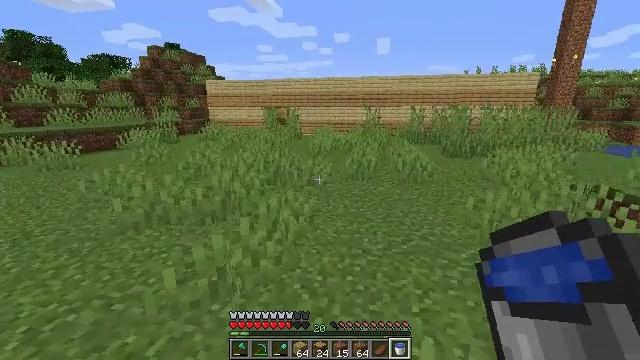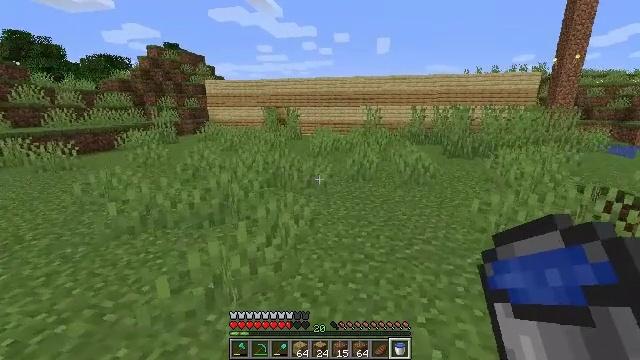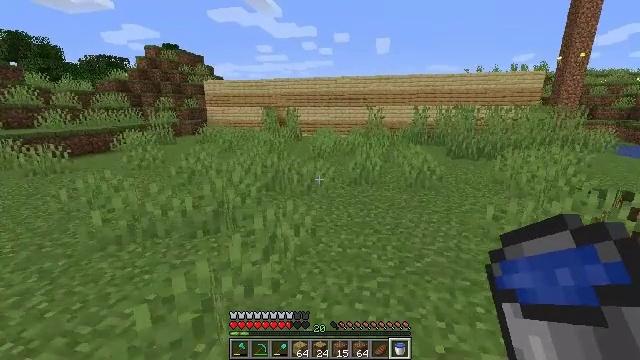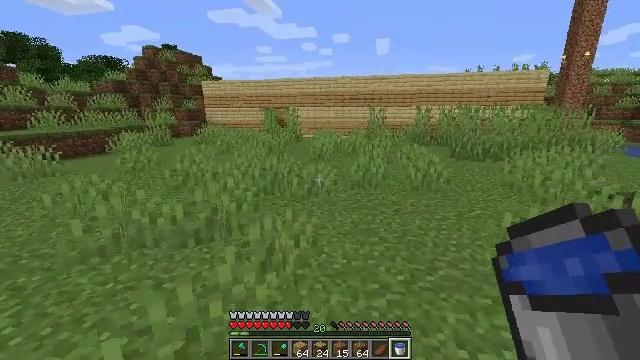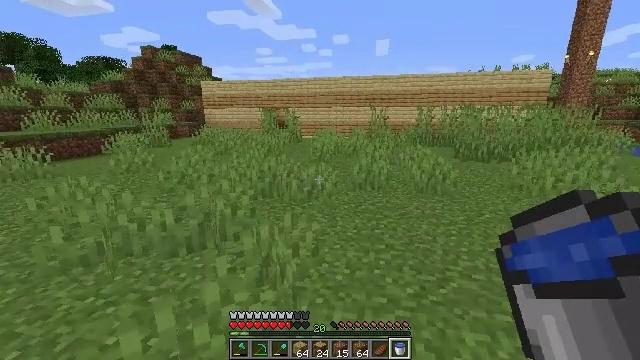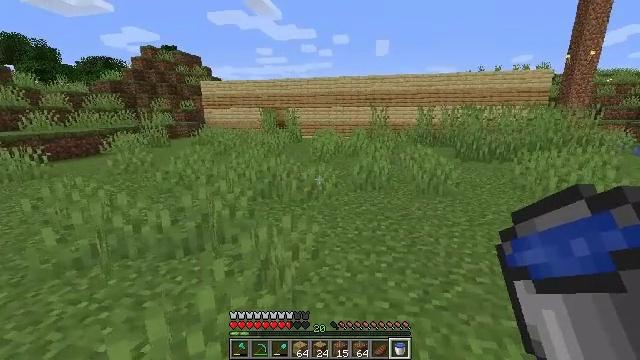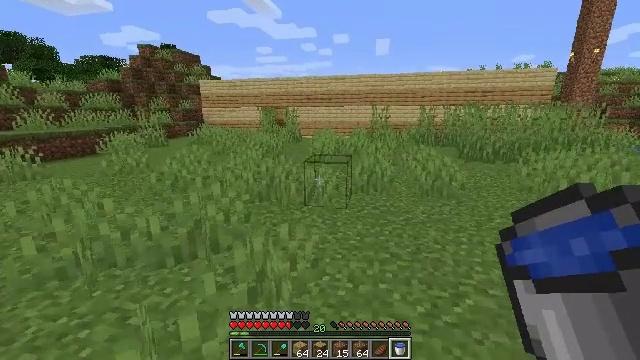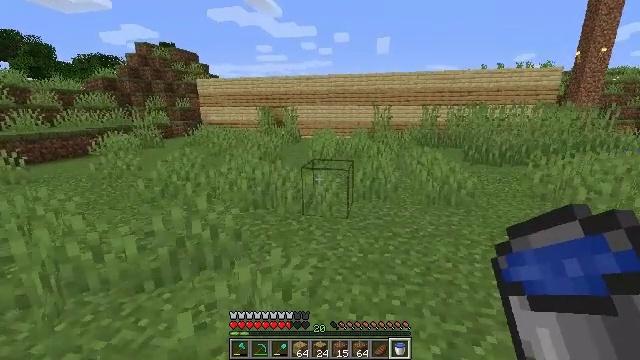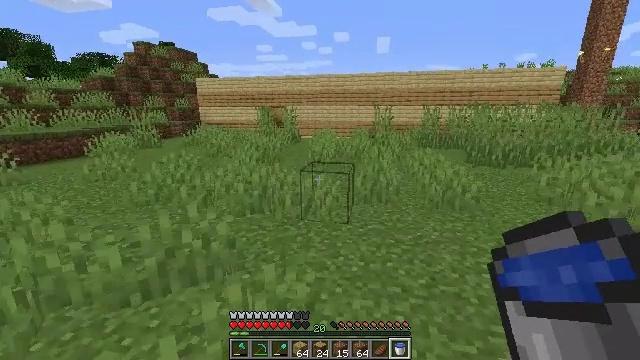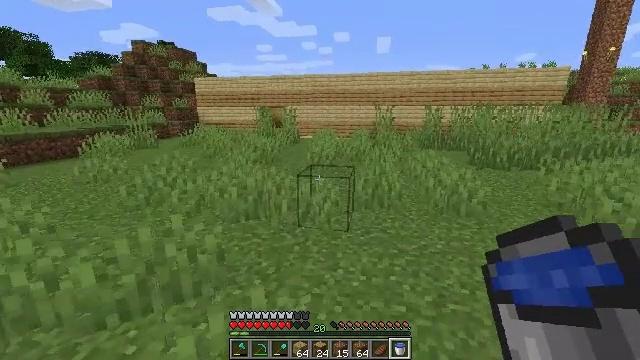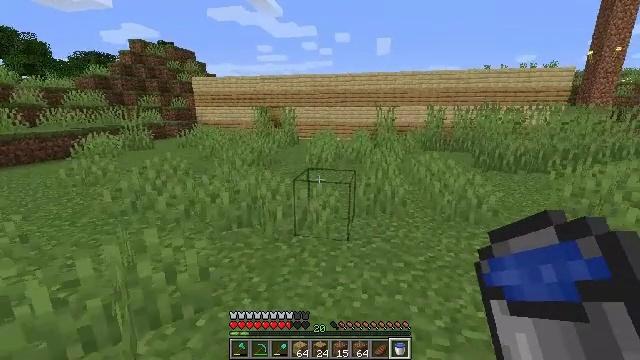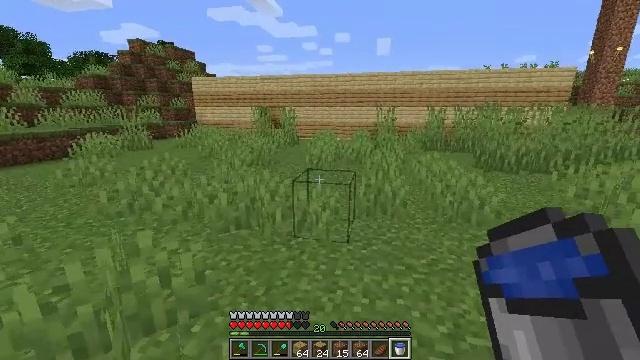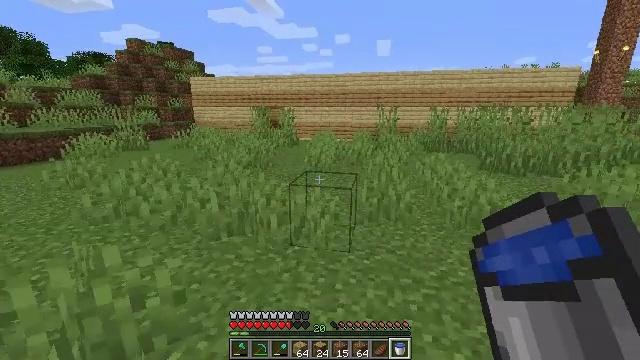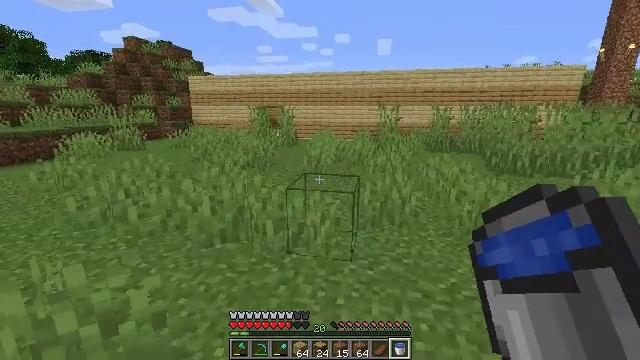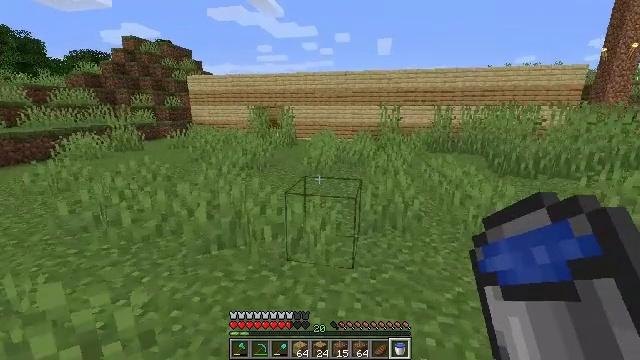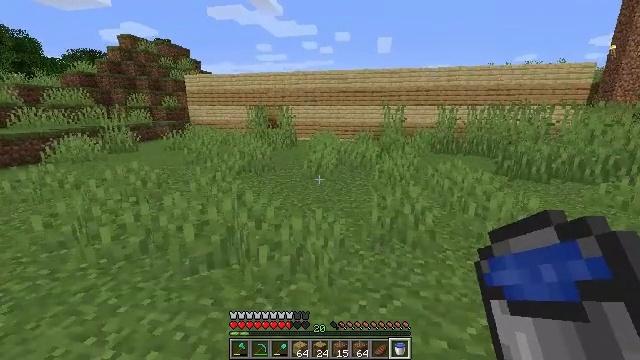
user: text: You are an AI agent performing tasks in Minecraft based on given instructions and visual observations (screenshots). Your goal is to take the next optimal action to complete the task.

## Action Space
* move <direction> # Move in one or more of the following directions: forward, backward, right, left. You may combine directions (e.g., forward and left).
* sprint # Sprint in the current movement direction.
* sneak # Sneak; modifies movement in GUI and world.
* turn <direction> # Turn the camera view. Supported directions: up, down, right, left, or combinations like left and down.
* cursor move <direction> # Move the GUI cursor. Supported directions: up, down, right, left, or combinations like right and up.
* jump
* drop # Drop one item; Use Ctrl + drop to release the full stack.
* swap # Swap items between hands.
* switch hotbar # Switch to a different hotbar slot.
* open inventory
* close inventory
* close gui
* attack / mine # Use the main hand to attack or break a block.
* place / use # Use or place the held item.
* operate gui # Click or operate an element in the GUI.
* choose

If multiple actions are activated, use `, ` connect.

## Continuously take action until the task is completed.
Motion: motion action
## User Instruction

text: Get a stone hoe by crafting it with the necessary materials.
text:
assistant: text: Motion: move forward
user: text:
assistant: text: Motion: move forward
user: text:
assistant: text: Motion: move forward
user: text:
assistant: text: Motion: move forward
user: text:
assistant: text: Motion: move forward
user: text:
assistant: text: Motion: move forward
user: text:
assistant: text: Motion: move forward
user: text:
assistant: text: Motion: move forward
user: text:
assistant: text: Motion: move forward
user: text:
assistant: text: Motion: move forward
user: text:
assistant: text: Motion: move forward
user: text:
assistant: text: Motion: move forward
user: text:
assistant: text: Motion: move forward
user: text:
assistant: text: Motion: move forward
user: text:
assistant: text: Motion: move forward
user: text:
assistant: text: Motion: move forward and move left
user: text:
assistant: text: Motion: move forward and move left
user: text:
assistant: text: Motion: move forward and move left
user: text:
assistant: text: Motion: move forward and move left
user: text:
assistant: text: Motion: move forward and move left
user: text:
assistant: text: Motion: move forward and move left
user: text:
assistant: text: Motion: move forward and move left
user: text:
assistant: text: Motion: move forward and move left
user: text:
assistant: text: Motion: move forward and move left
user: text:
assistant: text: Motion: move forward and move left
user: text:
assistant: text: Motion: move forward and move left
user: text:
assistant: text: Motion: move forward and move left
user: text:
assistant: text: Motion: move forward and move left
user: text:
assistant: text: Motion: move forward and move left
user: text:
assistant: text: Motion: move forward and move left